Field crop: tomato
Growth stage: 1
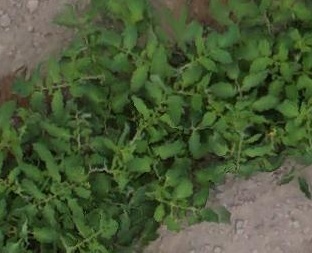
Species: tomato